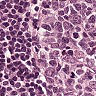
Metastatic tissue present: no